Question: I need to find duplicated data regardless of its order. I am dealing with
17,000 dynamic data and I don't want to use remove duplicate, use filter feature in excel or conditional formatting. I just want the formula for this. It would truly be more than appreciated if someone could give me a formula.
Example as follows where order of duplicates does not matter:

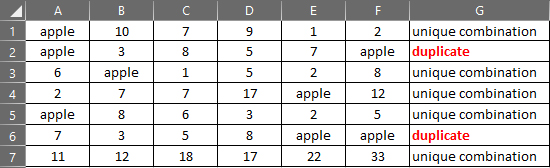
Answer: In enter:
'''
=IF(SUMPRODUCT(1/COUNTIF(A1:F1, A1:F1))=COUNTA(A1:F1),"unique combination","duplicates")
'''
and copy down:
<URL>
This approach, based on JNevill's comment, does involve a little VBA. If you cannot tolerate any VBA, ignore this Edit.
In a standard module, install the following code:
'''
Public Sub aSort(ByRef InOut)
Dim i As Long, J As Long, Low As Long
Dim Hi As Long, Temp As Variant
Low = LBound(InOut)
Hi = UBound(InOut)
J = (Hi - Low + 1) \ 2
Do While J > 0
For i = Low To Hi - J
If InOut(i) > InOut(i + J) Then
Temp = InOut(i)
InOut(i) = InOut(i + J)
InOut(i + J) = Temp
End If
Next i
For i = Hi - J To Low Step -1
If InOut(i) > InOut(i + J) Then
Temp = InOut(i)
InOut(i) = InOut(i + J)
InOut(i + J) = Temp
End If
Next i
J = J \ 2
Loop
End Sub
Public Function SortRow(rng As Range) As String
ReDim ary(1 To rng.Count) As Variant
Dim CH As String, i As Long
CH = Chr(2)
For i = 1 To 6
ary(i) = rng(i)
Next i
Call aSort(ary)
SortRow = Join(ary, CH)
End Function
'''
'SortRow()' is a UDF that sorts the contents of the input range and displays the results in a single cell.
In enter:
'''
=SortRow(A1:F1)
'''
and copy down. In enter:
'''
=IF(COUNTIF($G$1:$G$7,G1)=1,"unique combination","duplicates")
'''
and copy down:
<URL>